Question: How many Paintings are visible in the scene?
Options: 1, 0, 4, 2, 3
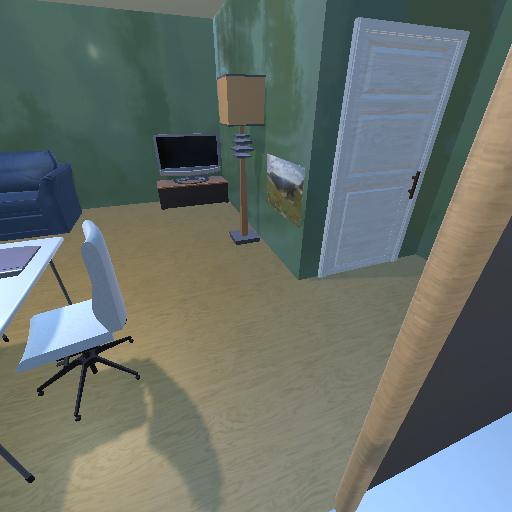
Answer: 1